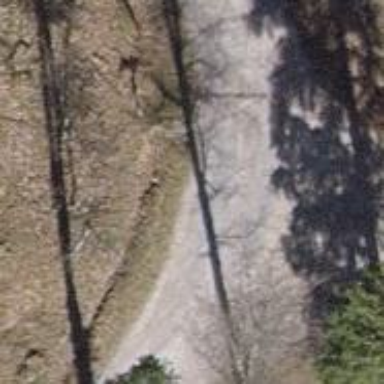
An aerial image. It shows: Compacted track with grade2 level.